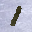
Label: 1